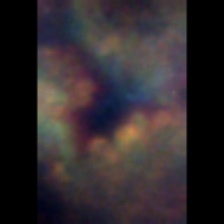
Taxon: Unknown_detritus
Group: Unknown